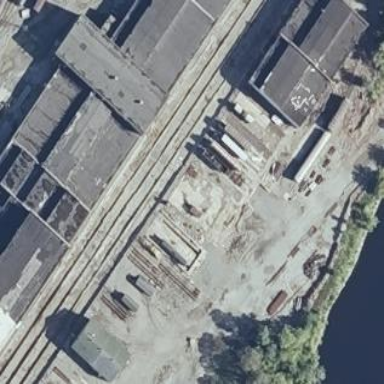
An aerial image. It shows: Building used as railway workshop.